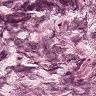
Metastatic tissue present: no